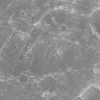
Atmospheric dust classification: not_dusty